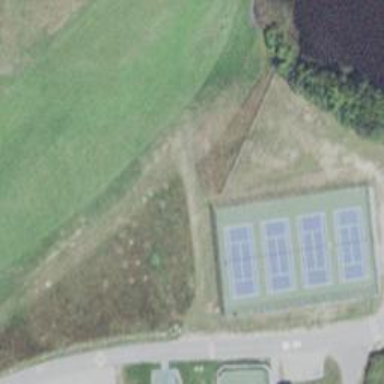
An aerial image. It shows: Tennis court on the leisure land pitch.